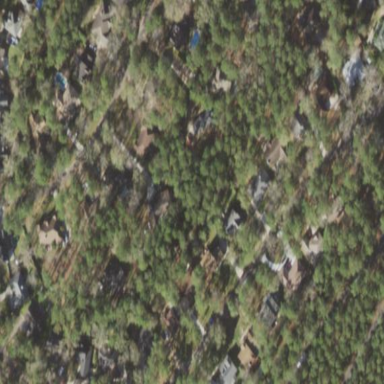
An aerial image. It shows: Residential area composed of single-family homes.